Question: I created a web form using PHP. In this form there is a field with input type "date" where I want to change the format of said date. But when I change the attribute it's not working.
'''
<input type="date" value="<?php echo date('Y-m-d');?>"/>
'''
When I change it into
'''
<input type="date" value="<?php echo date('d-M-y');?>"/>
'''
It's not working. I want to display my date as

How I can do it?
'''
<form action="" method="POST" enctype="multipart/form-data">
<?php echo'MB | Falcons | ' ?>
<?php echo date("d M"); ?>
<table width="664" >
<tr>
<td height="34" colspan="6" class="DivSubHeaderCellTop"><p> Morning Breifing</p></td>
</tr>
<tr>
<td colspan="6" class="DivSubHeaderCellTop">Upload File</td>
</tr>
<tr><td>&nbsp;</td> <td> MB | Falcons</td> <td width="154"><input type="date" value="<?php echo date('Y-m-d');?>"/> </td>
</tr>
<tr> <td width="157" height="23">&nbsp;</td> </tr>
<tr>
<td colspan="4" bordercolorlight="#006666"> <input type="file" name="files[]" multiple/> </td>
<td width="215">
<input type="submit"/>
</td>
<tr>
<td height="75">
</td>
<td width="116">
</td> </tr>
</table>
</form>
'''
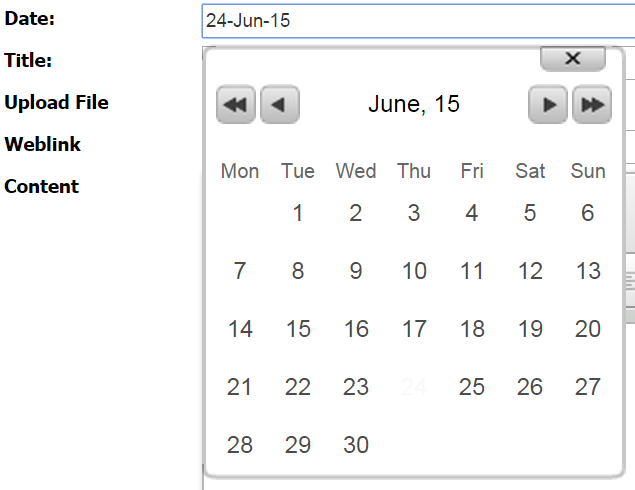
Answer: Your php date function is fine. The problem is that you need to define that format also with your 'datepicker' settings.
Just noticed that you're using the HTML5 feature which according to the manual doesn't allow date format modifications. Consider using the jquery ui plugin and follow the instructions below. (Consider also reading about <URL>
According to the <URL>, you should set the format like that:
'''
$( ".selector" ).datepicker({
dateFormat: "yy-mm-dd"
});
'''
You can see the possible date formats here: <URL>
In case you want '24-Jun-15', you can use the following:
'''
$( ".selector" ).datepicker({
dateFormat: "dd-M-y"
});
'''
You might wish to replace 'dd' with 'd' for no leading zeroes.